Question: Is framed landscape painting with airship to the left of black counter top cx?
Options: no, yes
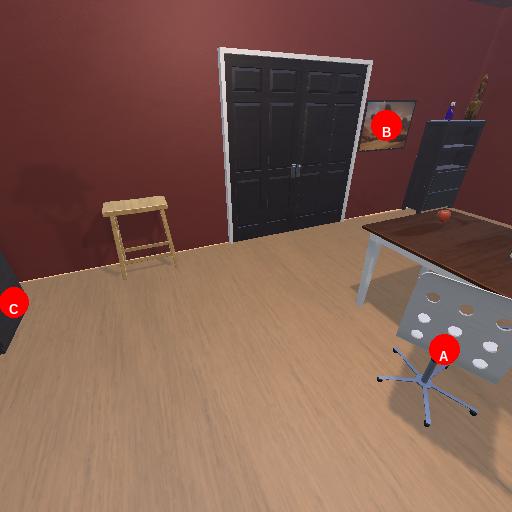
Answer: no